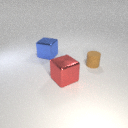
large red metal cube in front of small brown rubber cylinder